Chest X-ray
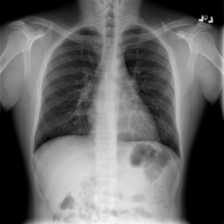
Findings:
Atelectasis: negative
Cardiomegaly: negative
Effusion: negative
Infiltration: negative
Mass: negative
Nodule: negative
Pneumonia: negative
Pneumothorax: negative
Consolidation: negative
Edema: negative
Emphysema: negative
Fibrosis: negative
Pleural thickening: negative
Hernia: negative